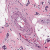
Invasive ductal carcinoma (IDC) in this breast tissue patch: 1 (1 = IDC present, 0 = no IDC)